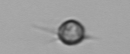
Label: Acanthoica_quattrospina